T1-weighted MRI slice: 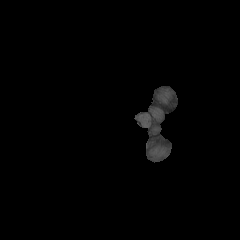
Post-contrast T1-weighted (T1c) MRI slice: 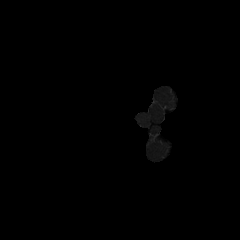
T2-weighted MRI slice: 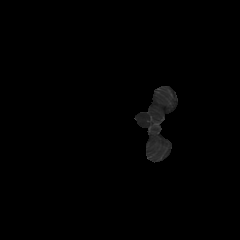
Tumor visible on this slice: no